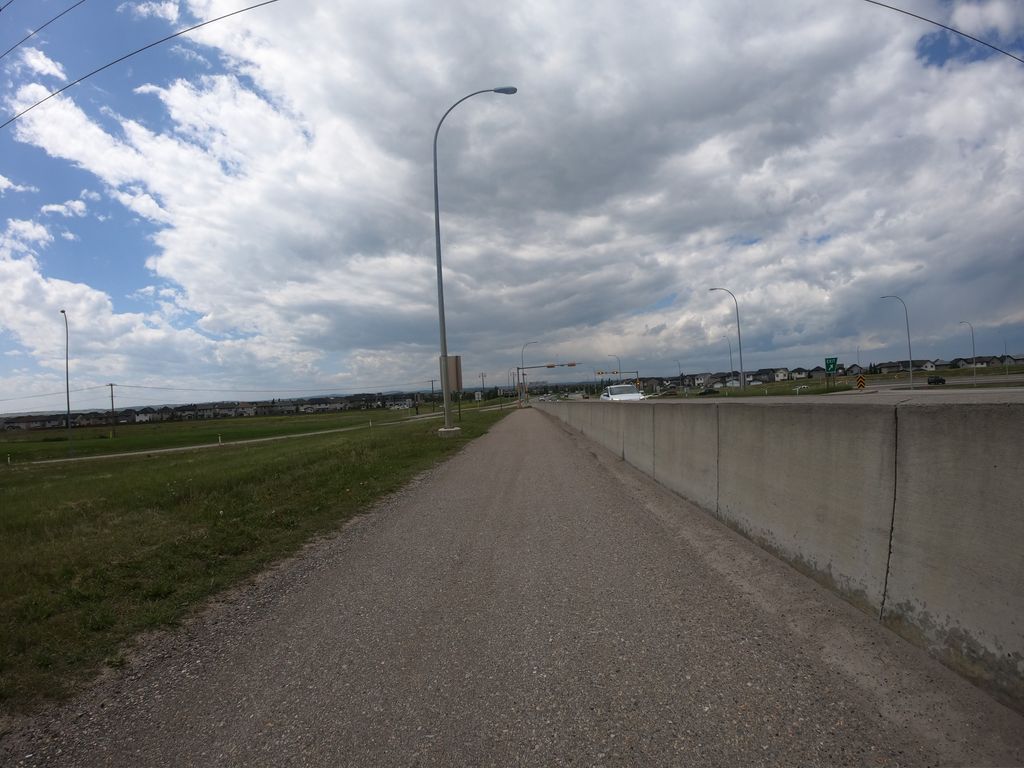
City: calgary